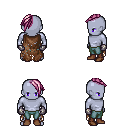
a pixel art fantasy rpg character, male body template, dark elf, purple skin, brown tattered cape, teal pants, pink long mohawk hairstyle, metal gloves, brown shoes, four views (front, back, left, right), 2x2 character sprite sheet, small pixel art, hard edges, no anti-aliasing